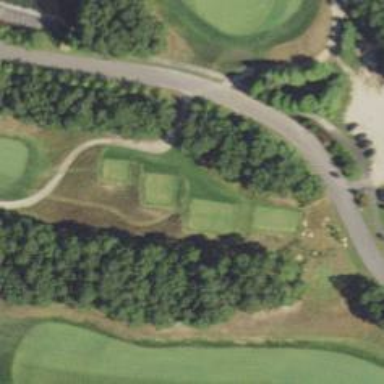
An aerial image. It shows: Golf cartpath that is also road path.